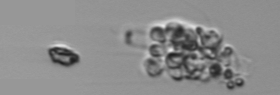
Label: Leptocylindrus_mediterraneus